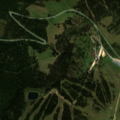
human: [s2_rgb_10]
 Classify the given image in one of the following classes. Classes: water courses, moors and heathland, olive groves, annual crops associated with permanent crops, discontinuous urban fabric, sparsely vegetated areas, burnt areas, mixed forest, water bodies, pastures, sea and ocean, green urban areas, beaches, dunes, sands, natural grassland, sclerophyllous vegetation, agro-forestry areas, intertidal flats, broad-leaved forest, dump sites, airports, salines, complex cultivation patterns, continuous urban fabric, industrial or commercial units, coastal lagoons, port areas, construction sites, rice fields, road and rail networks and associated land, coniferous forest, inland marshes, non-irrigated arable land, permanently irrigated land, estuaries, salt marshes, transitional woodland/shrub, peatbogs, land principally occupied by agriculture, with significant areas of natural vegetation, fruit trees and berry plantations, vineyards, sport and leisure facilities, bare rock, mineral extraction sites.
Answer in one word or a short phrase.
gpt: sport and leisure facilities, coniferous forest, natural grassland, transitional woodland/shrub